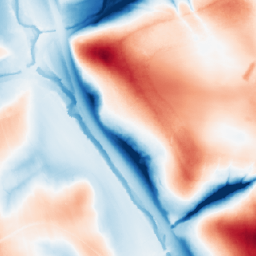
Category: edge_preserving
Decomposition family: guided
Decomposition parameters: radius: 32
eps: 0.1
Upsampling method: nearest
Upsampling parameters: scale: 4
Upsampling scale: 4